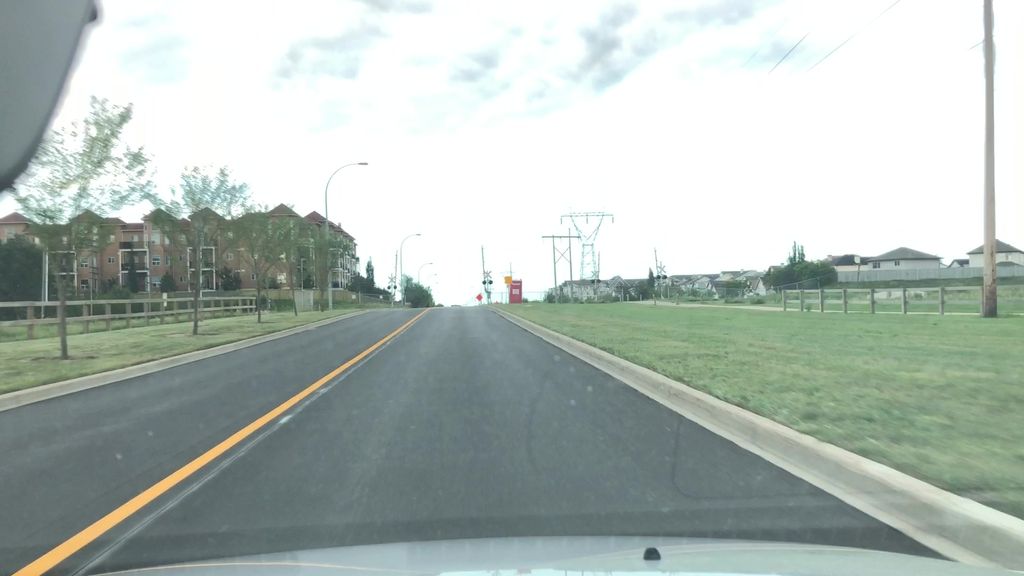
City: edmonton